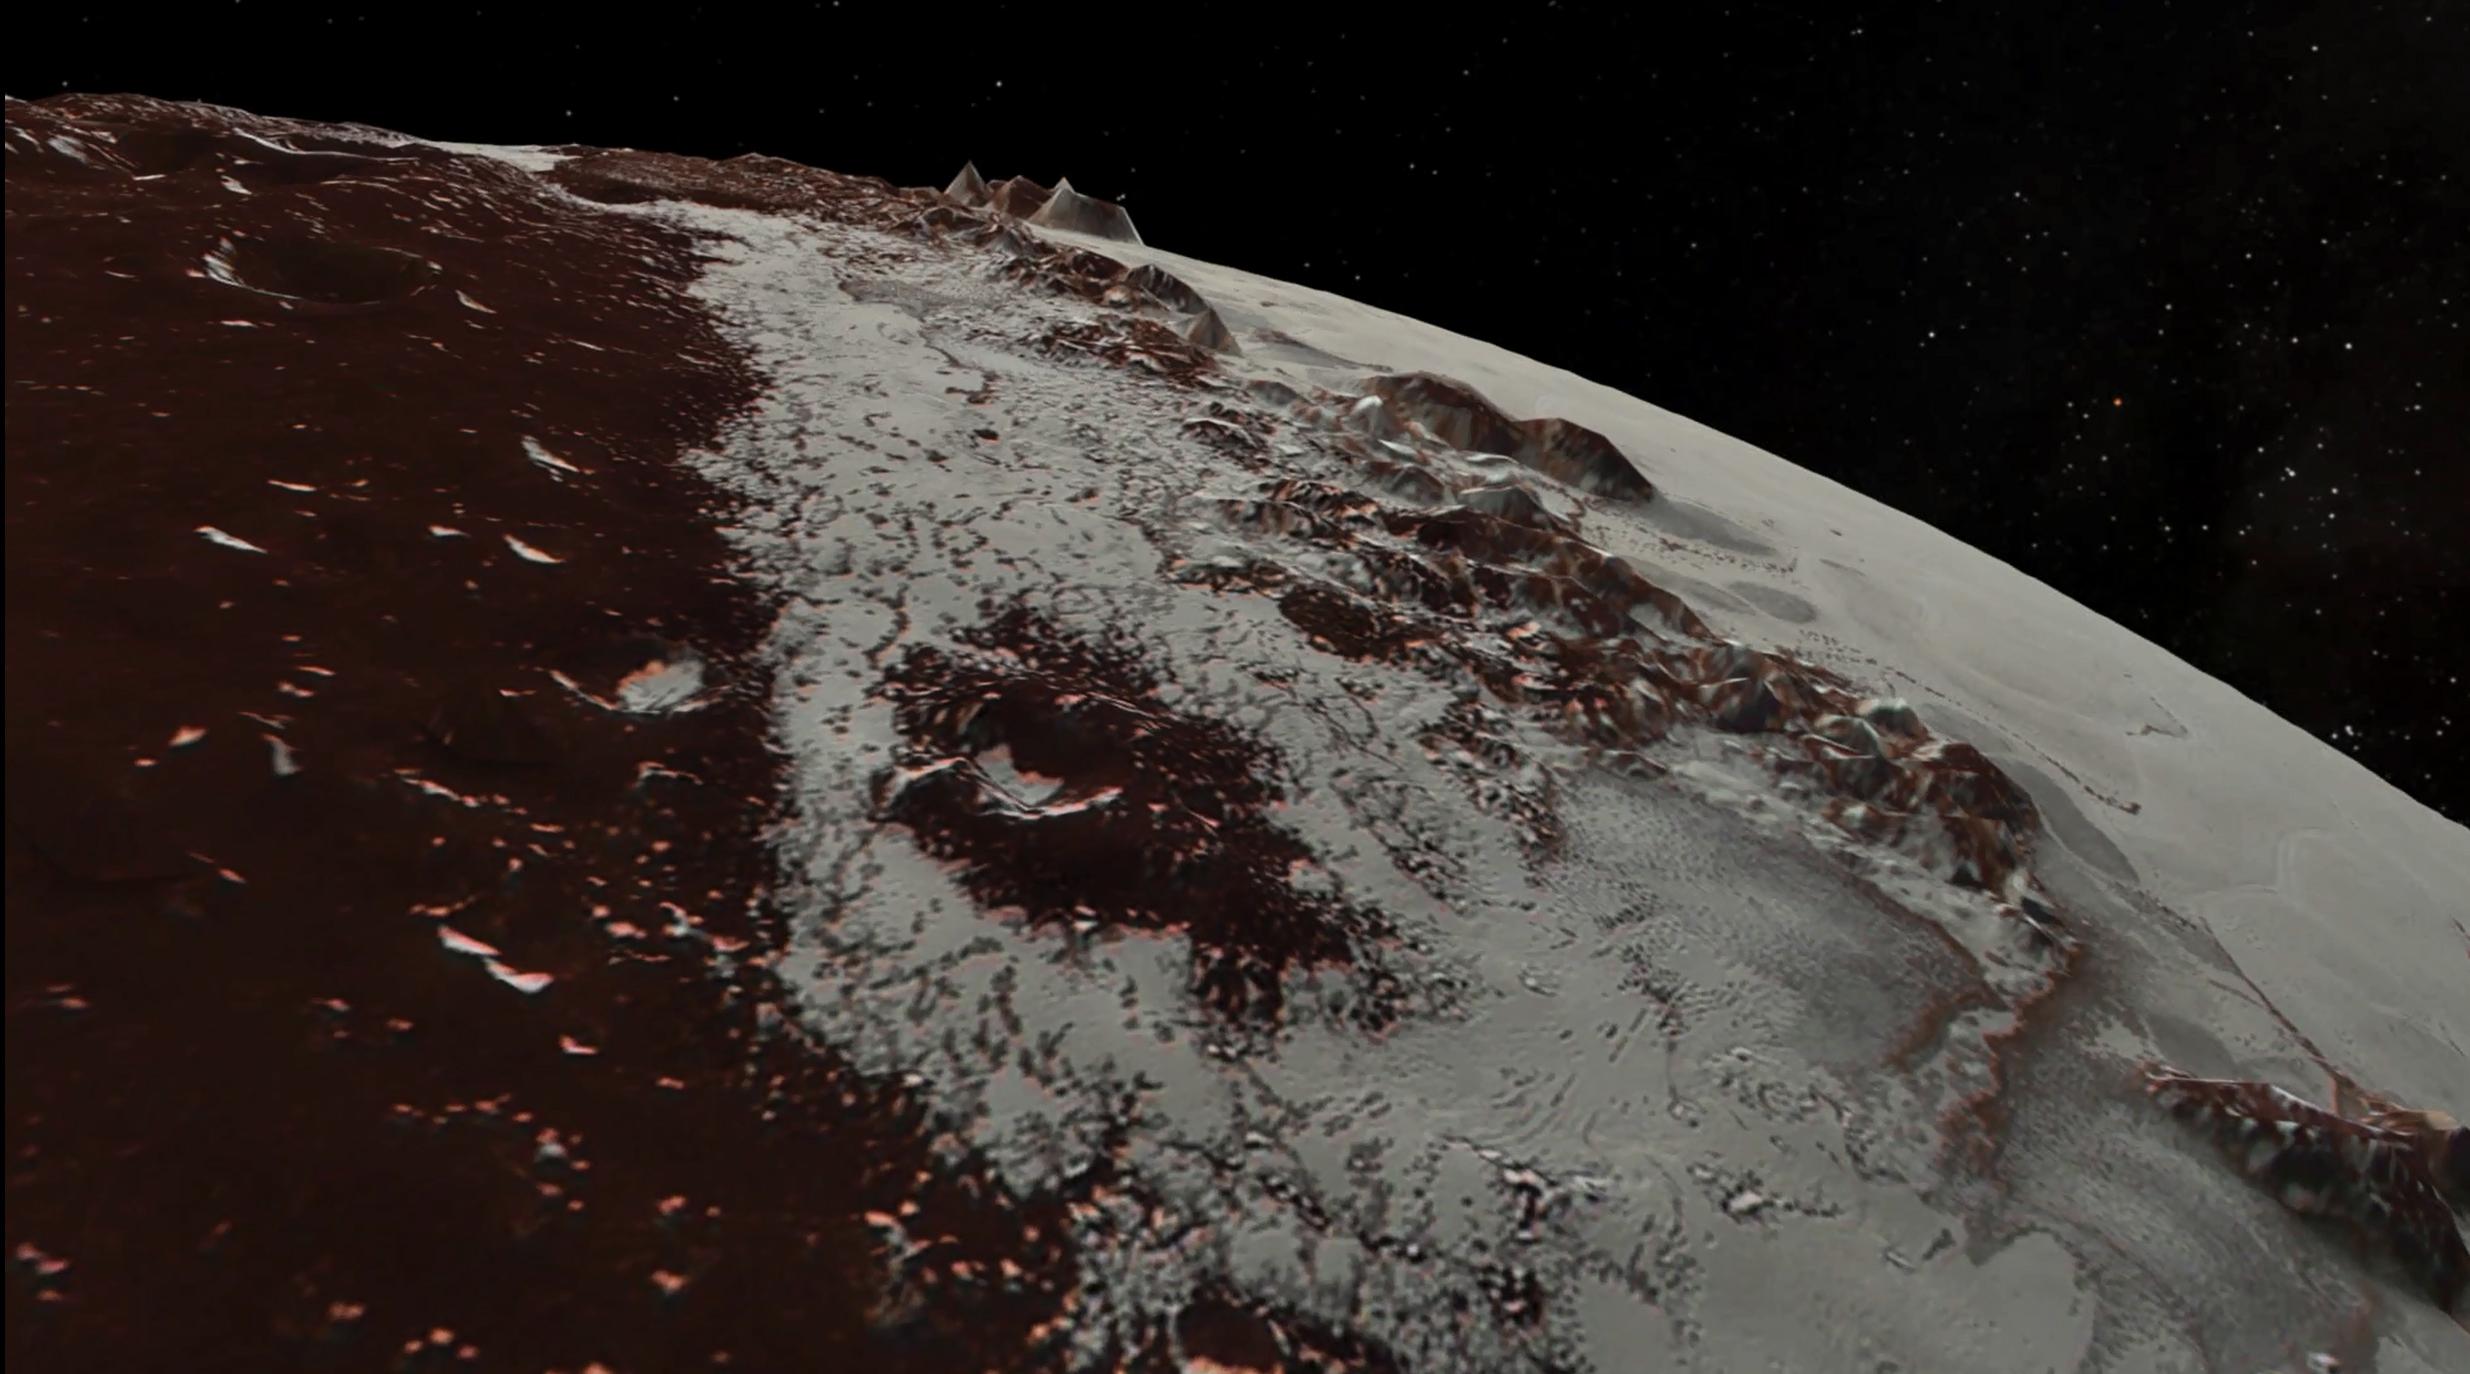
Soaring over Pluto New Horizons, Pluto, Dwarf planet